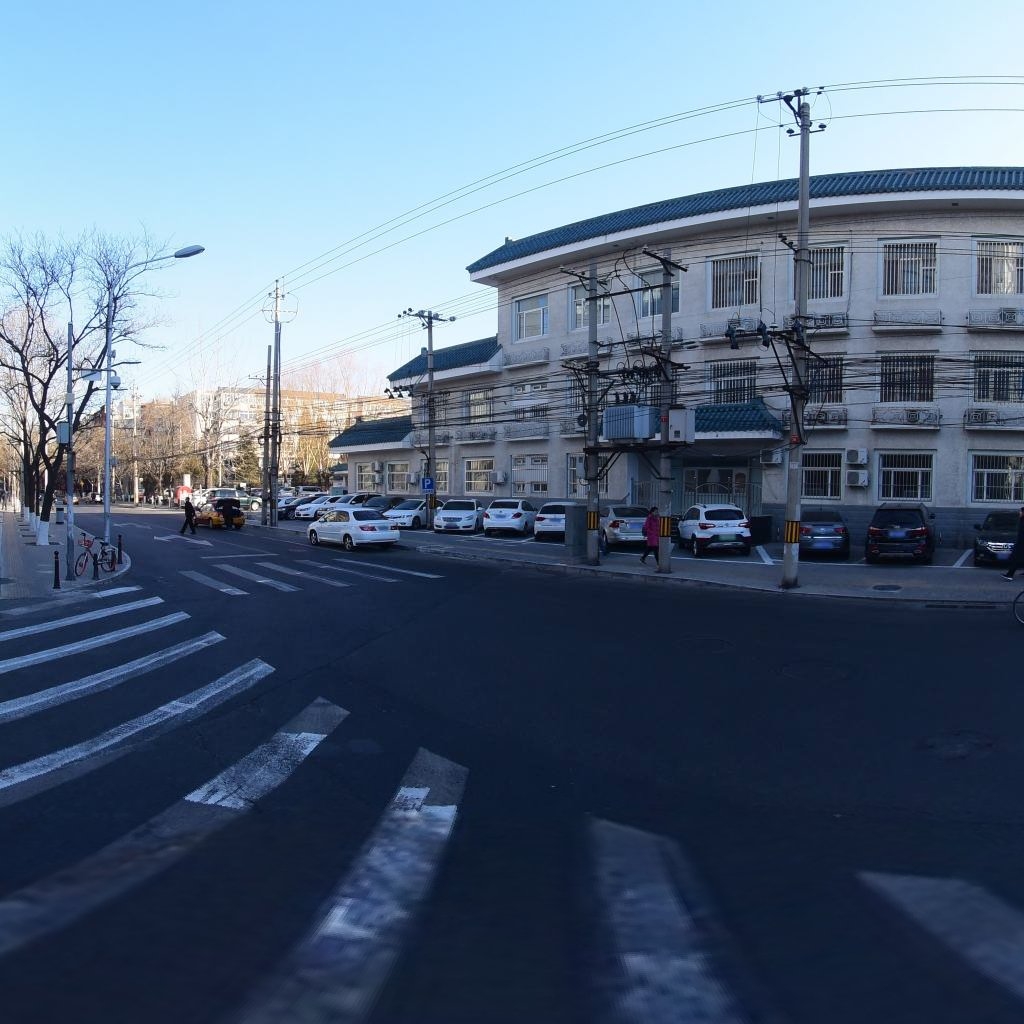
Region: Dongcheng
Road damage annotations: manhole cover, longitudinal crack, manhole cover, manhole cover, manhole cover, longitudinal crack